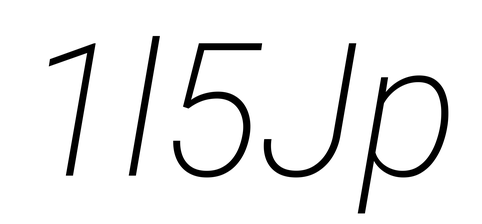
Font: Roboto-Italic_ExtraLight_Italic